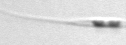
Label: Cylindrotheca